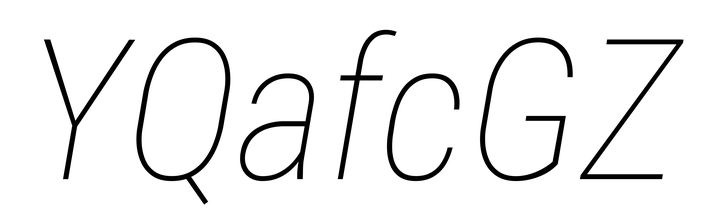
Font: Roboto-Italic_Condensed_Thin_Italic